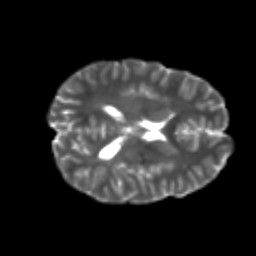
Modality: T2w
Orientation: axial
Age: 21
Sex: male
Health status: healthy
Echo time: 0.074 s